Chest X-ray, PA view. Patient: 60 years old, sex M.
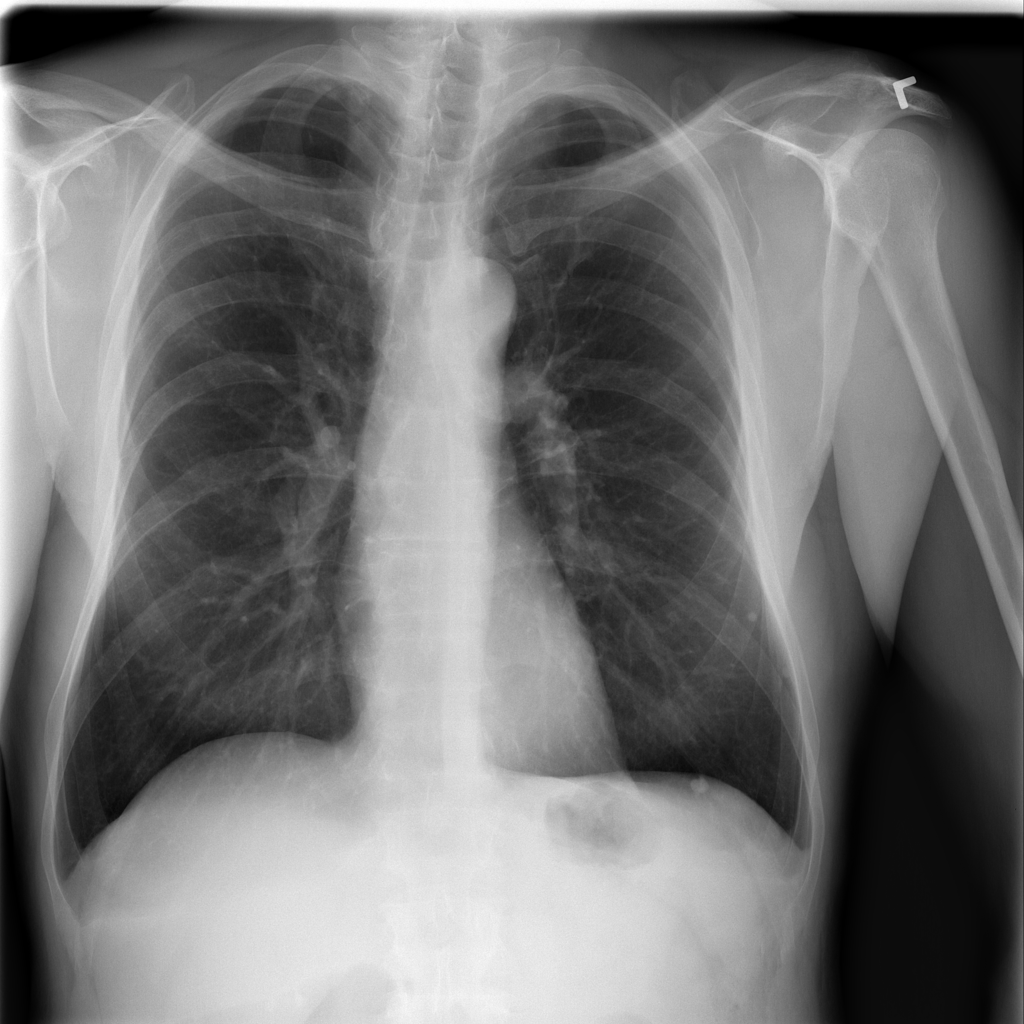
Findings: No Finding